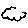
Label: cloud